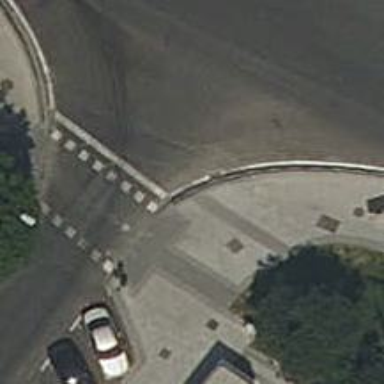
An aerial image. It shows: Crossing with traffic signals.